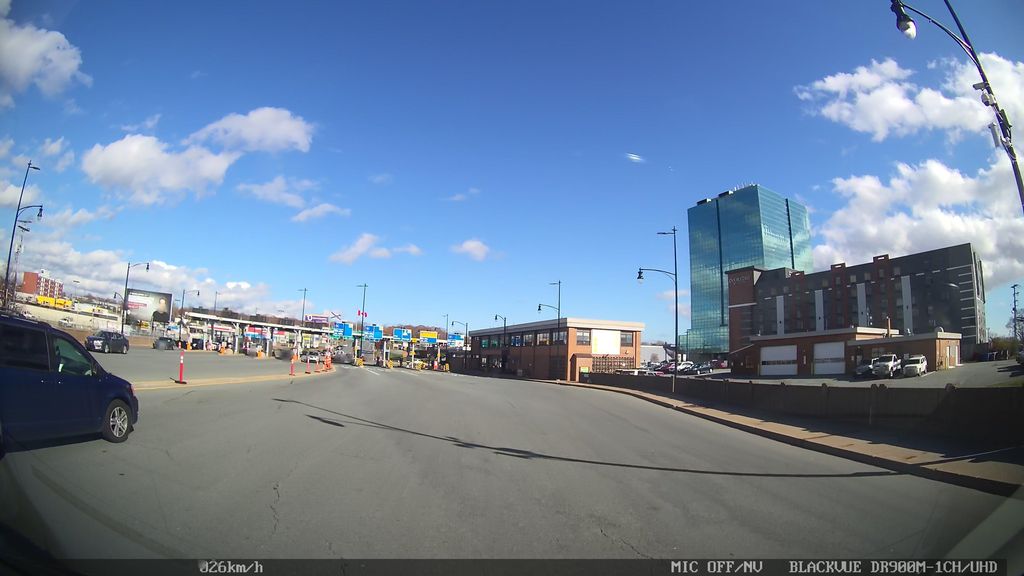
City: halifax